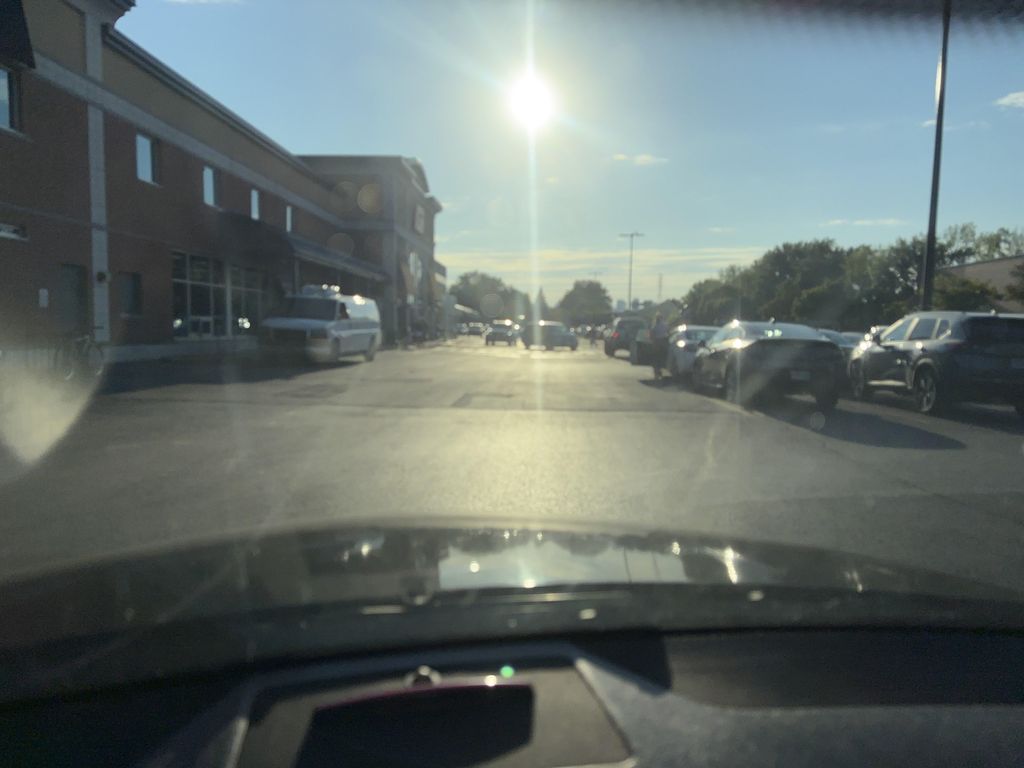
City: montreal